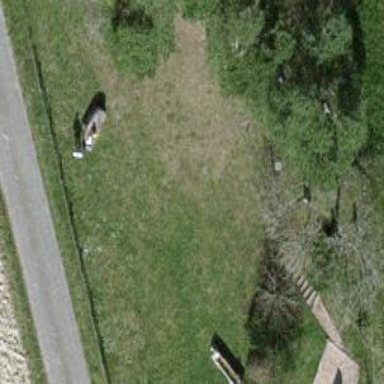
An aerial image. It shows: Picnic site for tourists.